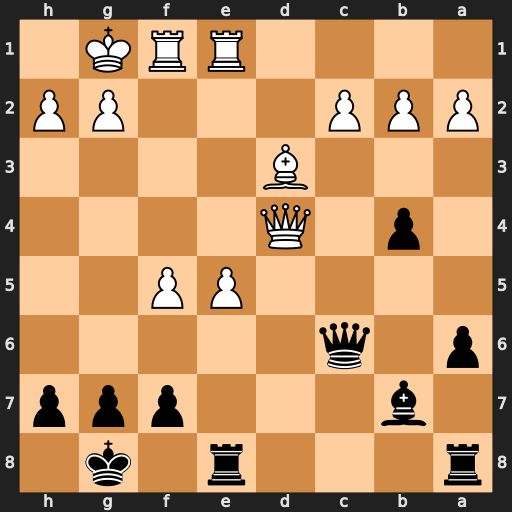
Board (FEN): r3r1k1/1b3ppp/p1q5/4PP2/1p1Q4/3B4/PPP3PP/4RRK1
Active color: b
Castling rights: -
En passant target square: -
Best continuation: Qxg2#